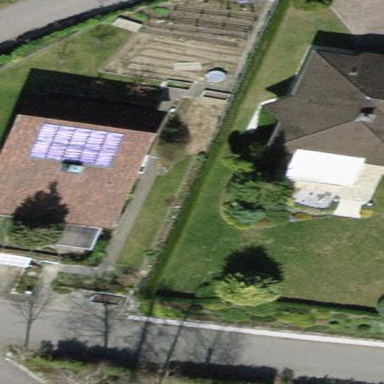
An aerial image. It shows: Detached building with saltbox roof shape.